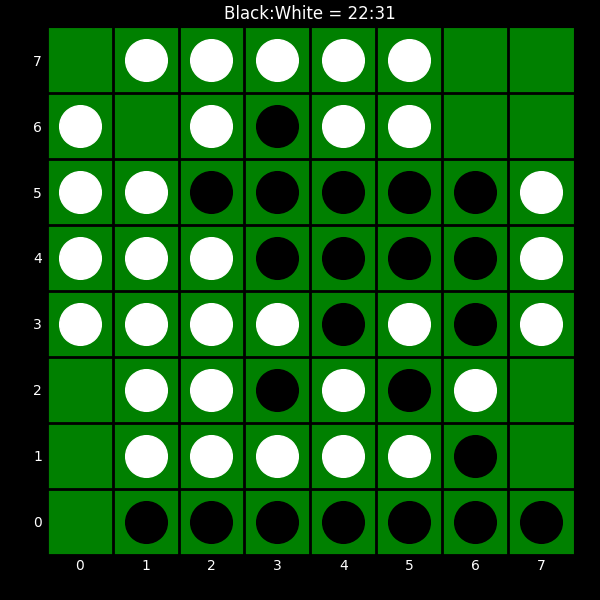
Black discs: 22
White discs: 31